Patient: sex M, age 53
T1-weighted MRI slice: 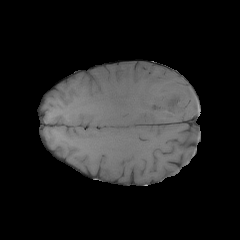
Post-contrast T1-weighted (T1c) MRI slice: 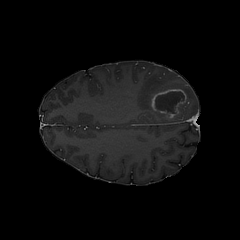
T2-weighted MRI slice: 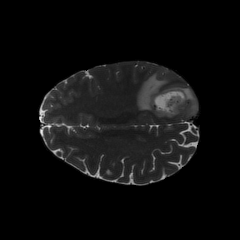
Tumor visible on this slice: yes
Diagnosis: Glioblastoma, IDH-wildtype
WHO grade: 4